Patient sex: F
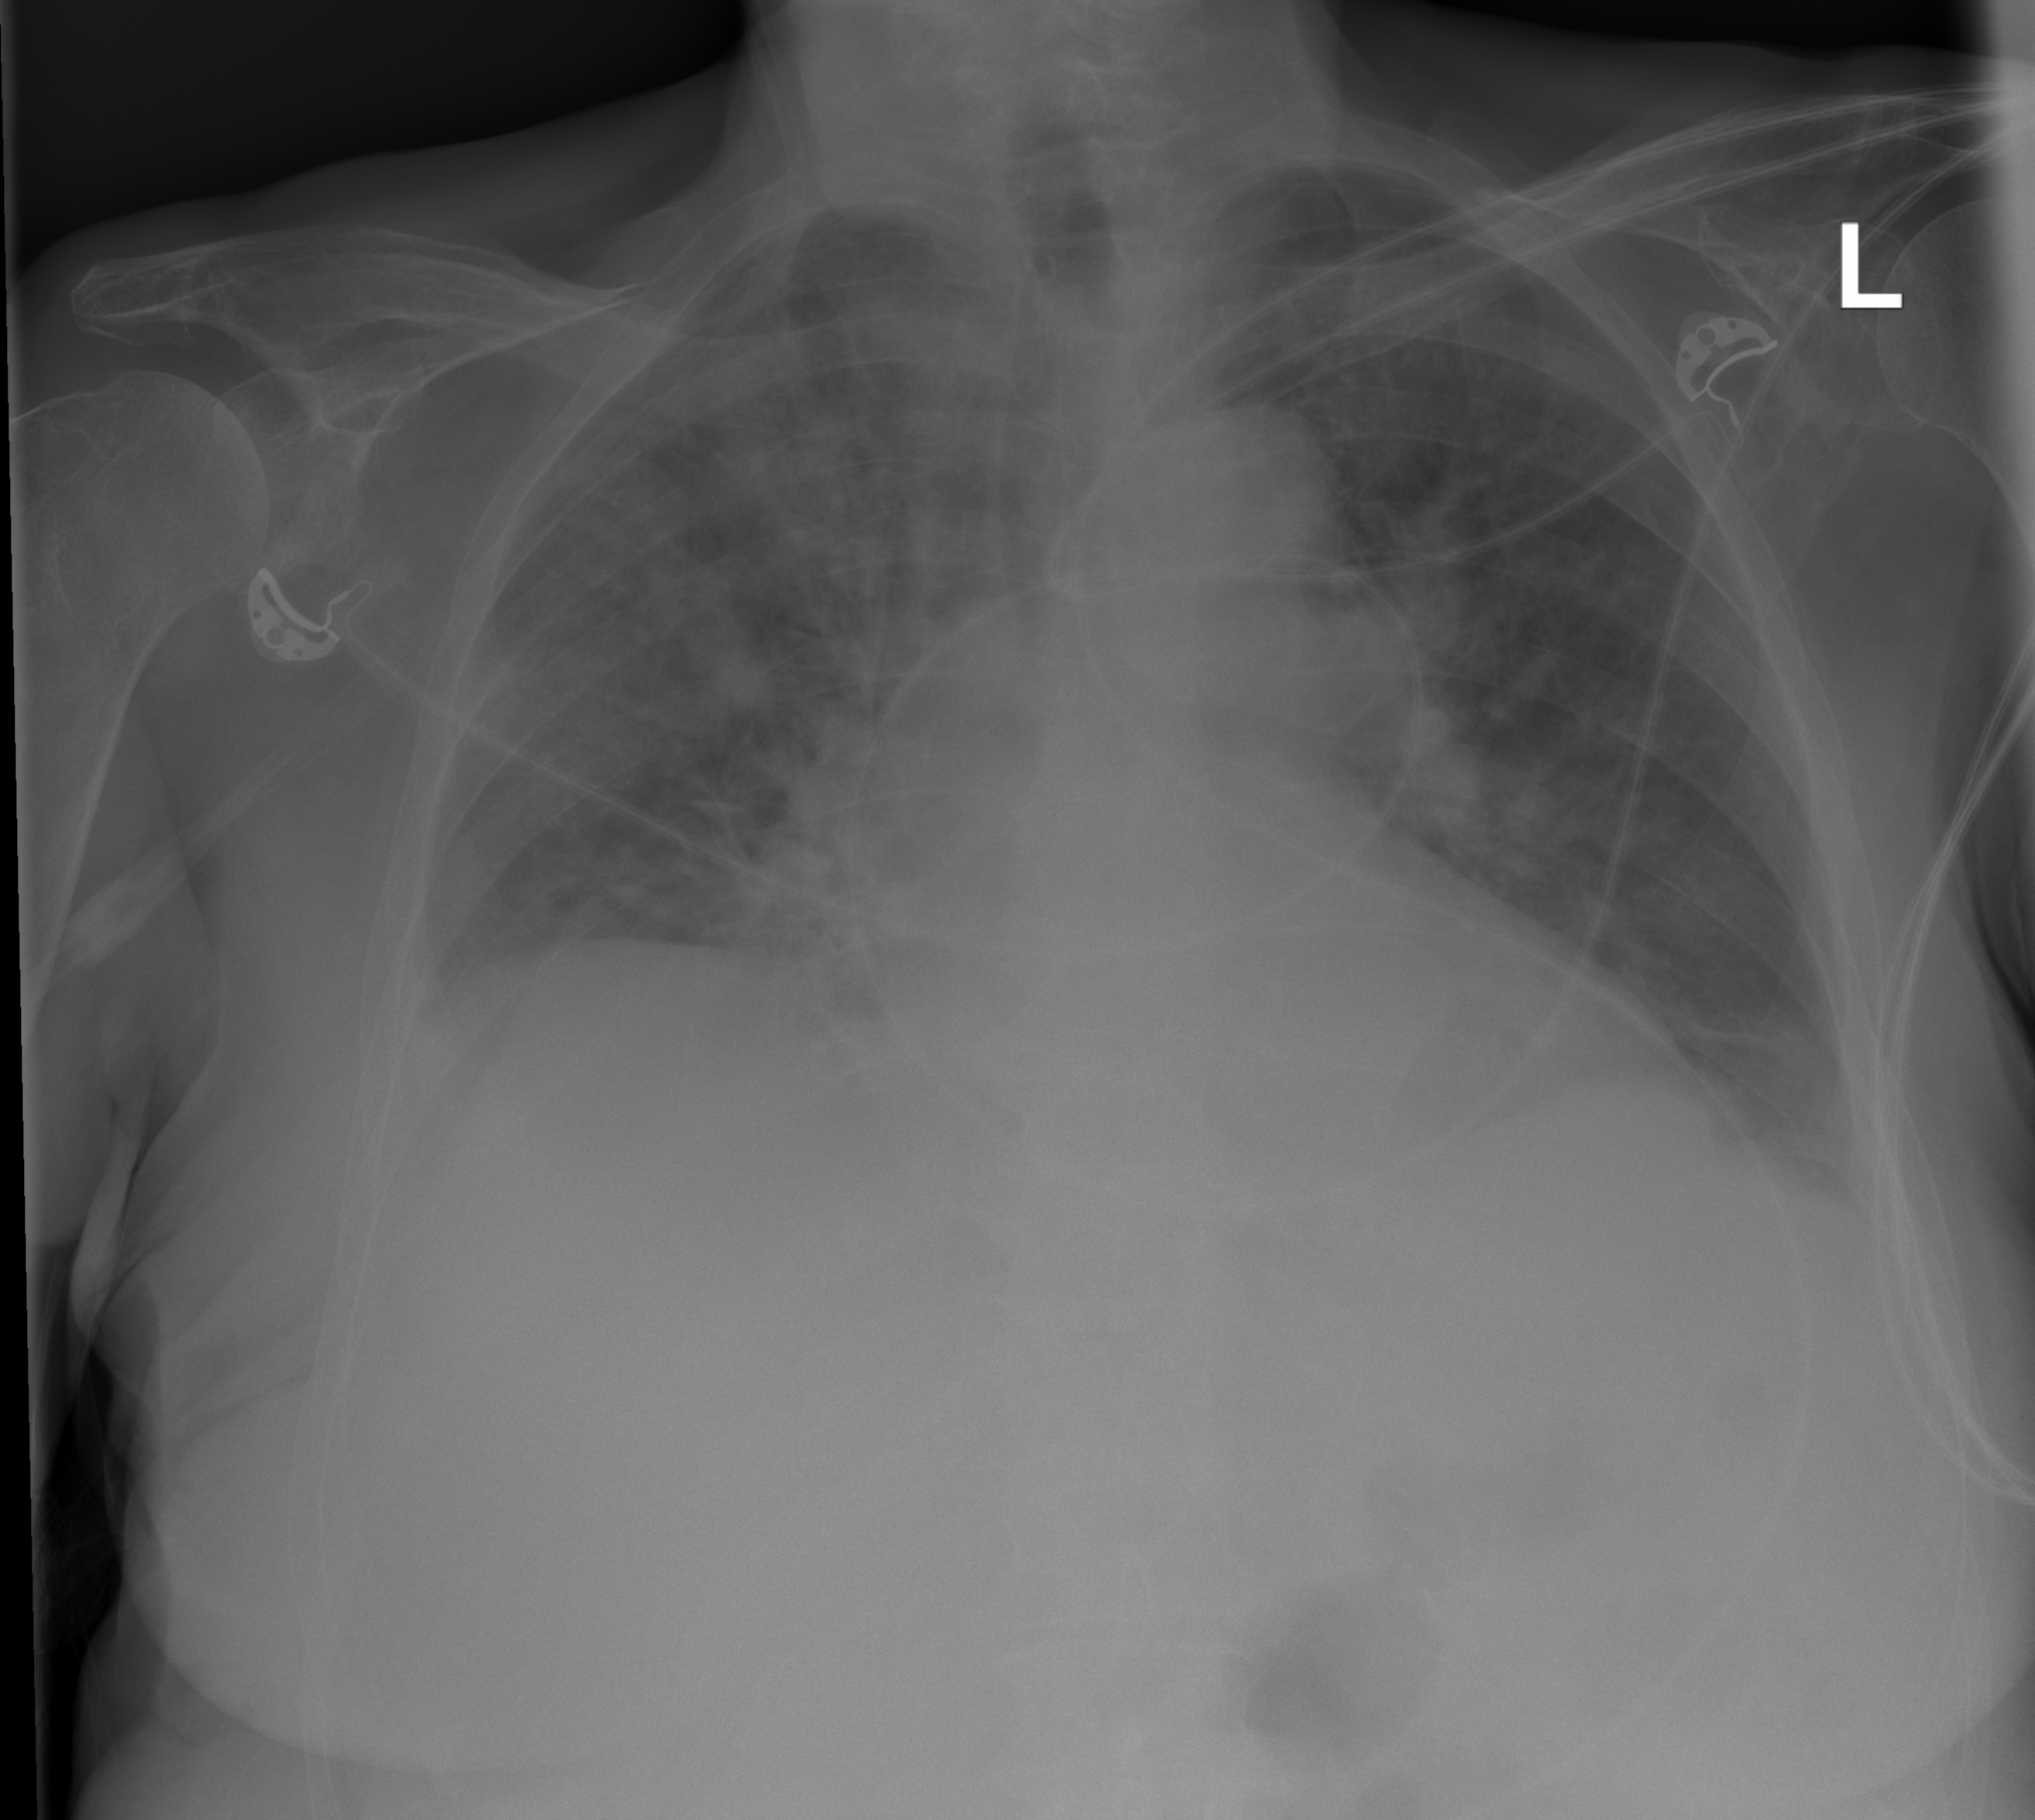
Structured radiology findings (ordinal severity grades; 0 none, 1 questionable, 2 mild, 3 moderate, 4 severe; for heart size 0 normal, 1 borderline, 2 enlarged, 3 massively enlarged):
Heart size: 2
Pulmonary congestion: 2
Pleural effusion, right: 2
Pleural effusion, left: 2
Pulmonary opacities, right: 2
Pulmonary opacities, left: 2
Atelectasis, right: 0
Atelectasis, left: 2